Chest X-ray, AP view. Patient: 46 years old, sex F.
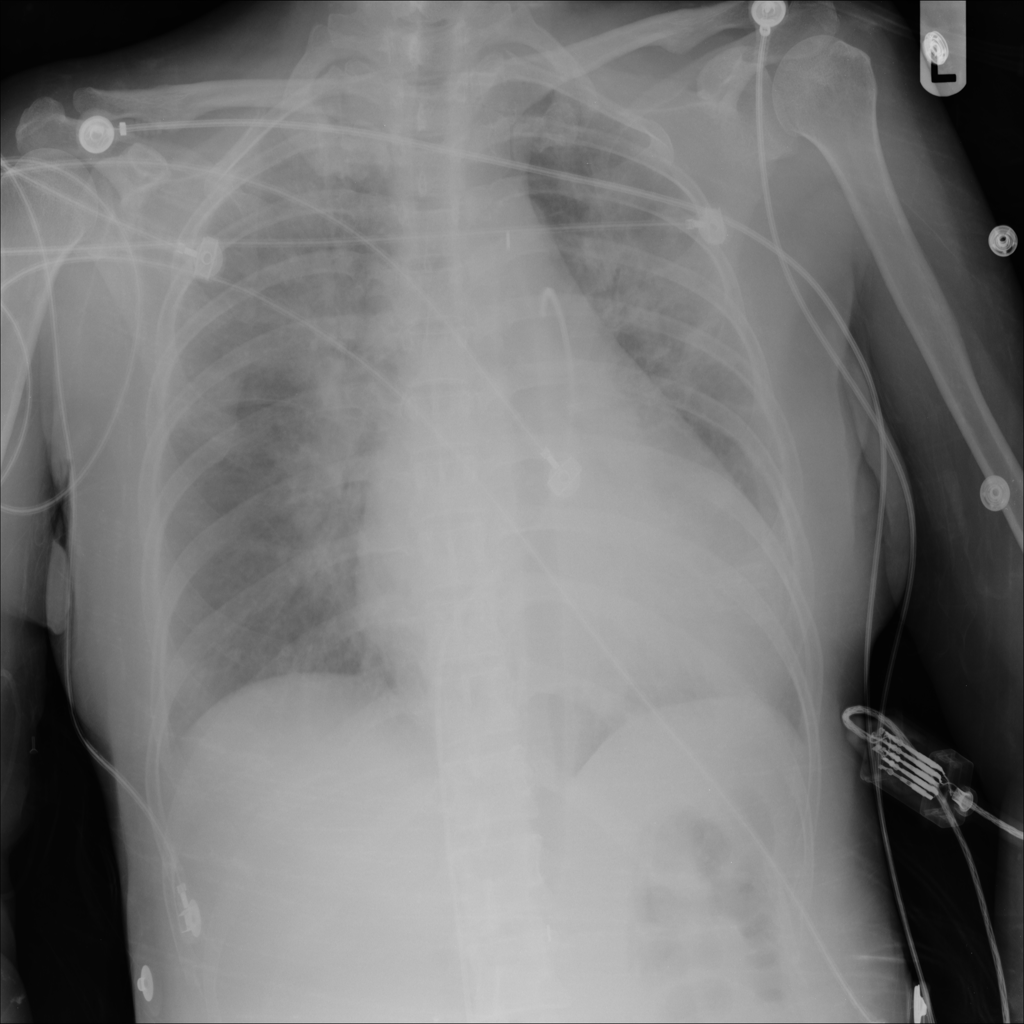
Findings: No Finding